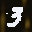
Label: 3